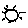
Label: sun